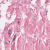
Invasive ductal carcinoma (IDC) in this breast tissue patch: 0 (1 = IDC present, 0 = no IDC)